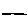
Label: line